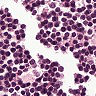
Metastatic tissue present: no